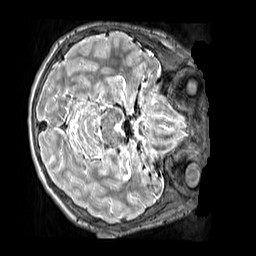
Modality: T2w
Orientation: axial
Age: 13
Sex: male
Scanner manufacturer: siemens
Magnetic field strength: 3 T
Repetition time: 3.2 s
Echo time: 0.408 s